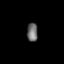
Tissue: lung
Cell type: T cells
Senescence score: 0.156
Nuclear area (px): 197
Mean DAPI intensity: 108.188